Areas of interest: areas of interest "Parking Lot (West Huabei Road)"
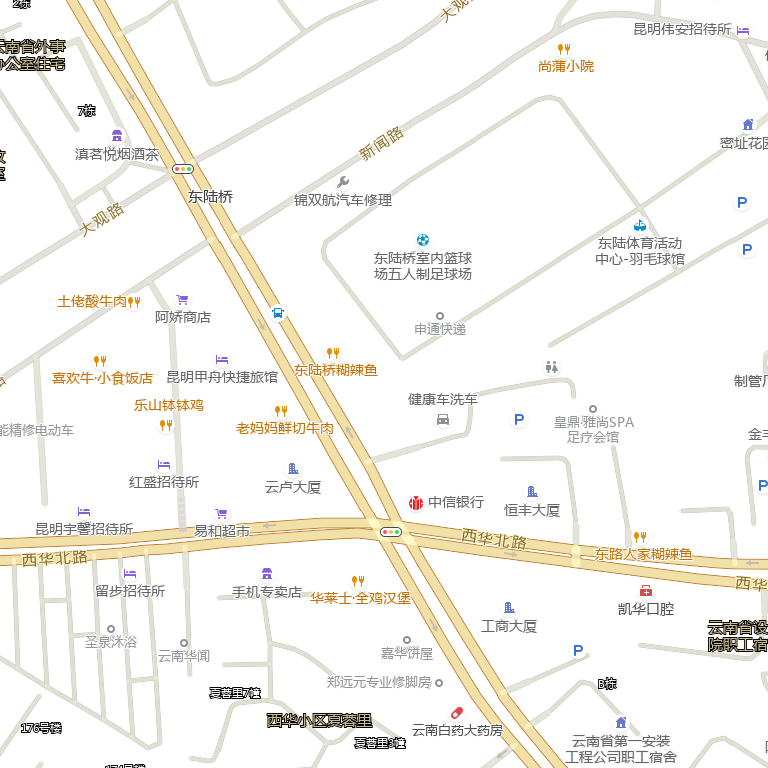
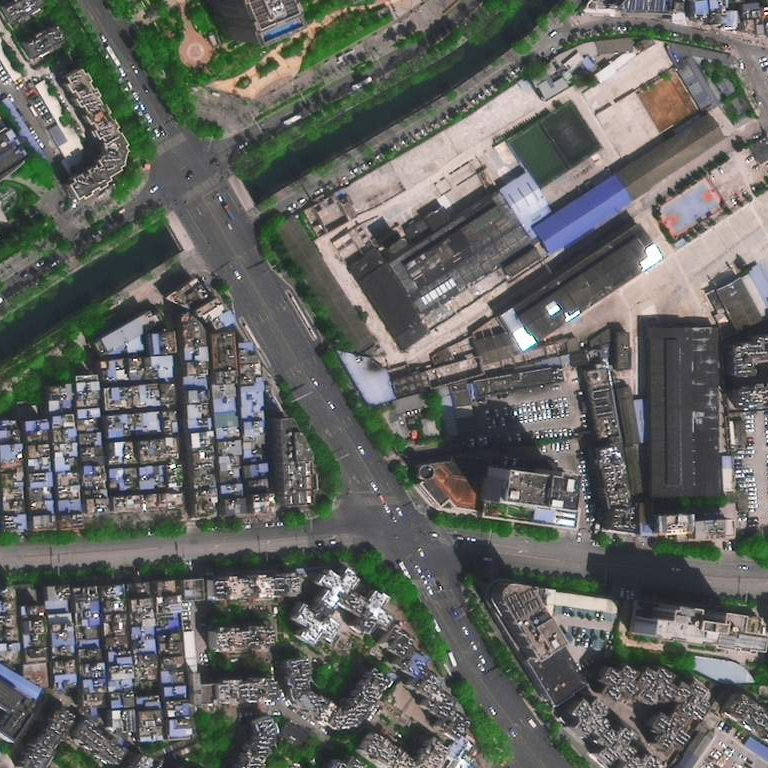